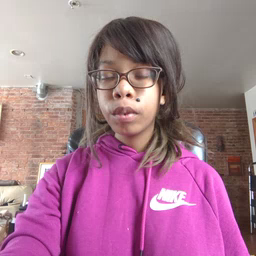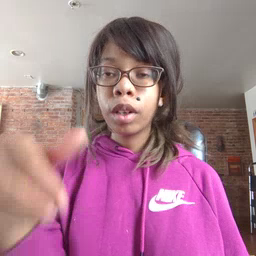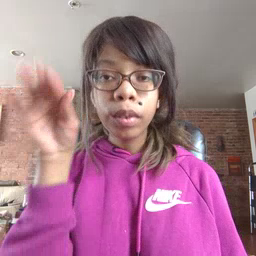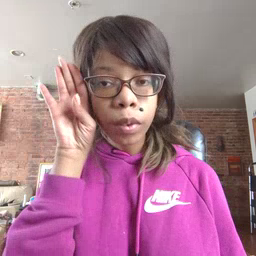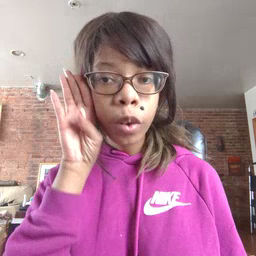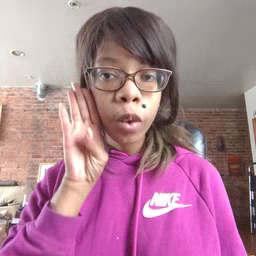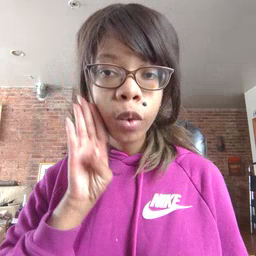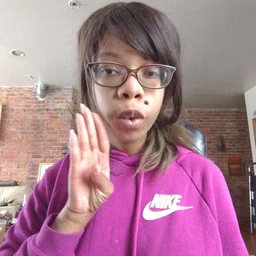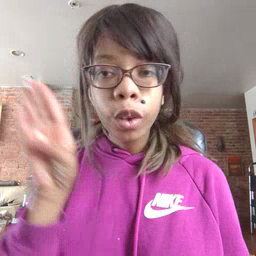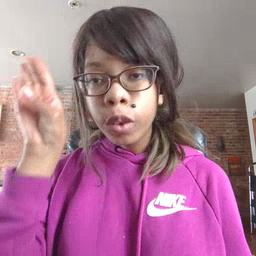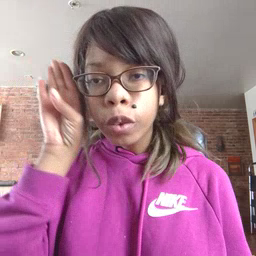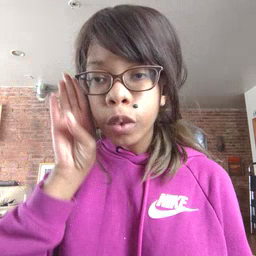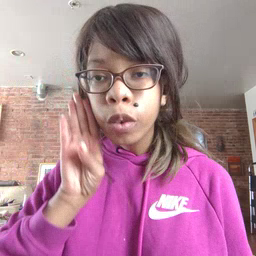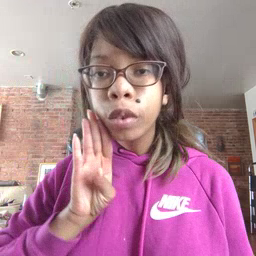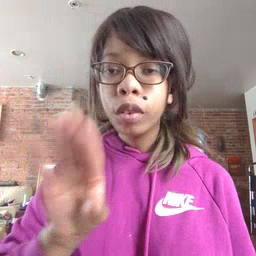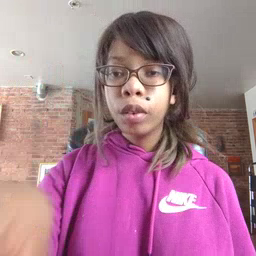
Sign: brown